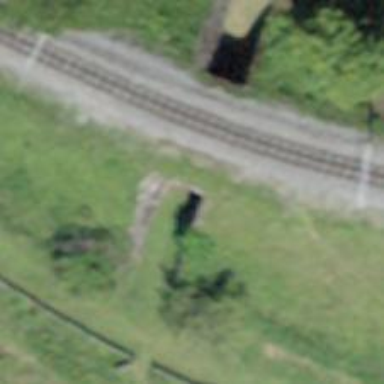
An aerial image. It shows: Path going through tunnel.